Field crop: maize
Growth stage: 1
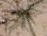
Species: salsola